Field crop: maize
Growth stage: 1
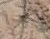
Species: salsola